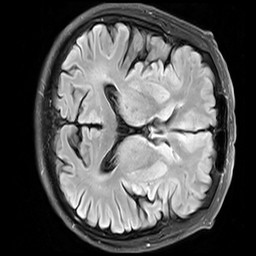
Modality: FLAIR
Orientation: axial
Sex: male
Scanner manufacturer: siemens
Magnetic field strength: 3 T
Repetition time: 10 s
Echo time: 0.09 s